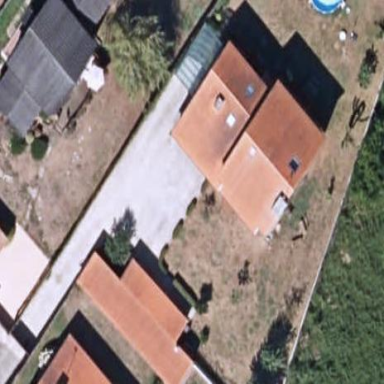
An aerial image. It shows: Simple house.